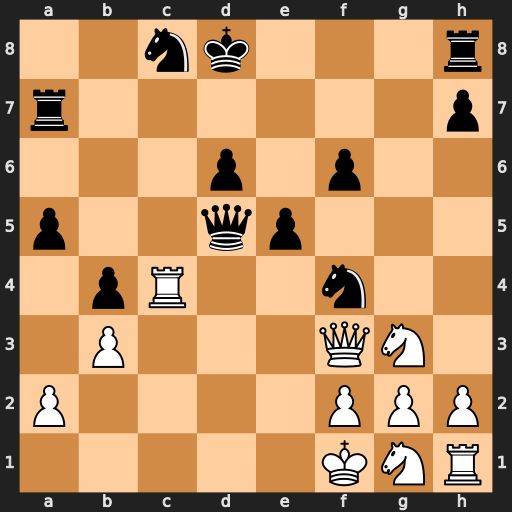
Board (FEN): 2nk3r/r6p/3p1p2/p2qp3/1pR2n2/1P3QN1/P4PPP/5KNR
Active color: w
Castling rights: -
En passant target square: -
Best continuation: Rxf4 Qxf3 Rxf3